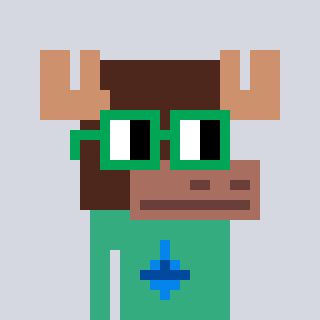
a pixel art character with square green glasses, a moose-shaped head and a teal-colored body on a cool background